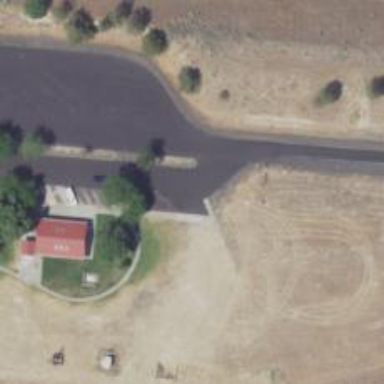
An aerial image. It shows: Asphalt road leading to rest area.